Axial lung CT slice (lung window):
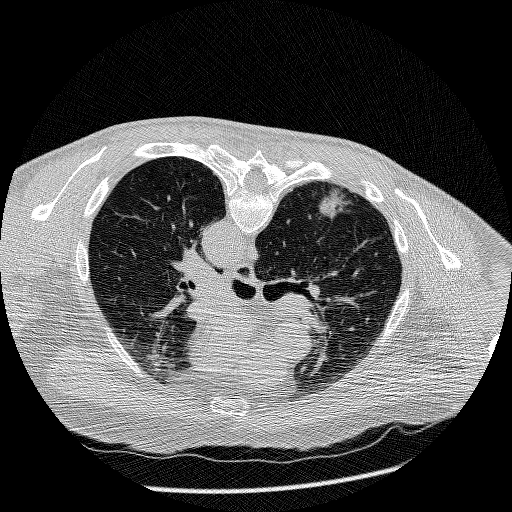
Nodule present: yes
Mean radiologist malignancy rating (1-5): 4.75